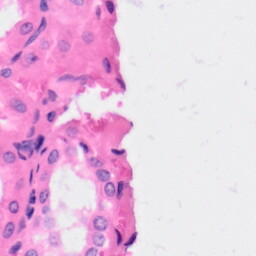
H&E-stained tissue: Kidney